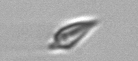
Label: Oxytoxum